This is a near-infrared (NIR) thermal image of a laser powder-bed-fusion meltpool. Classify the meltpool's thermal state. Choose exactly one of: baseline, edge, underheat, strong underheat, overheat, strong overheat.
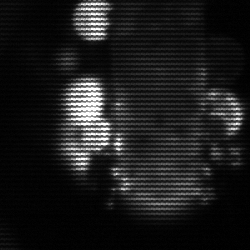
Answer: strong underheat